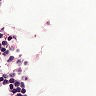
Metastatic tissue present: no